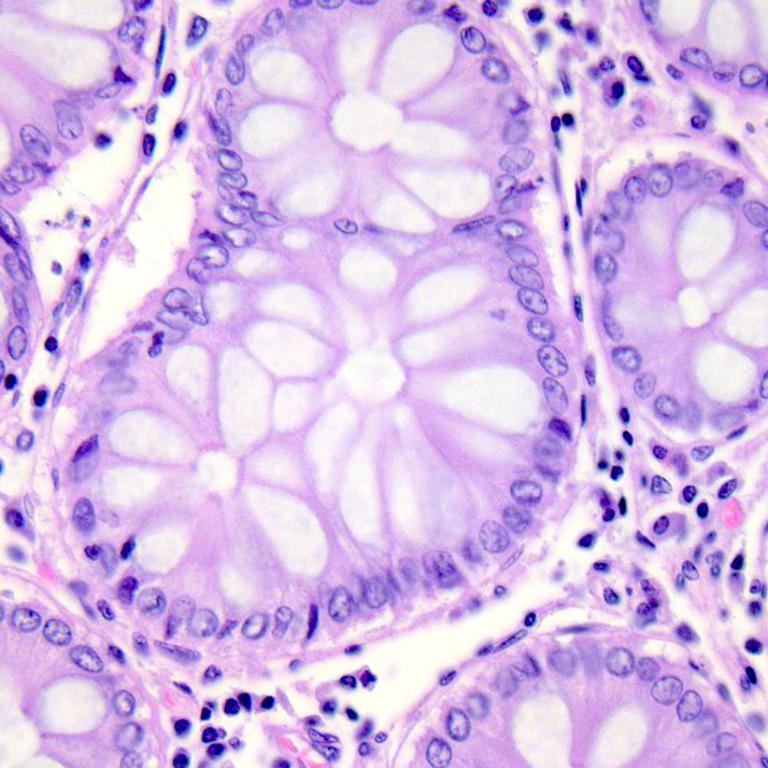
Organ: colon
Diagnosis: benign